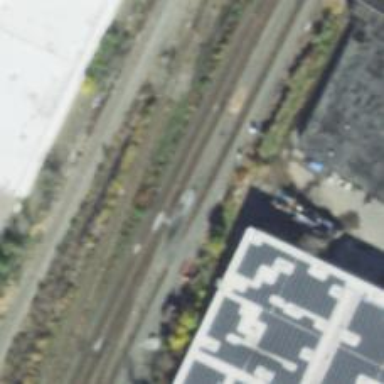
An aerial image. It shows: Railroad crossover.